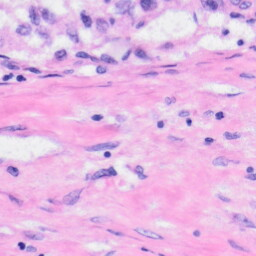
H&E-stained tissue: Liver